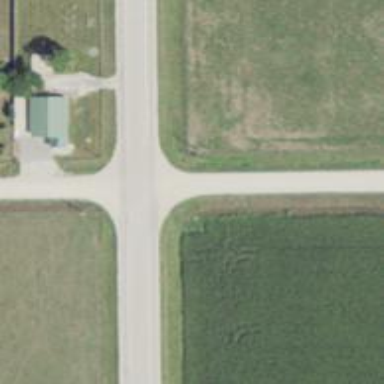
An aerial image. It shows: Secondary road.